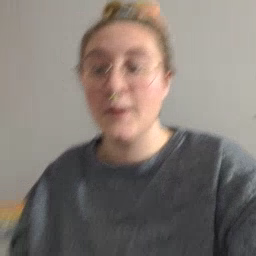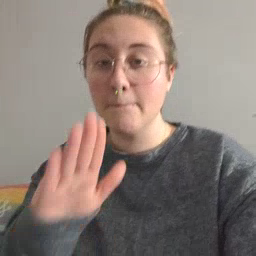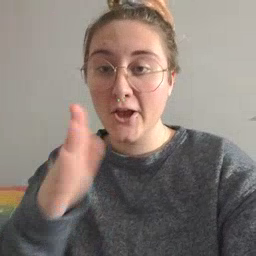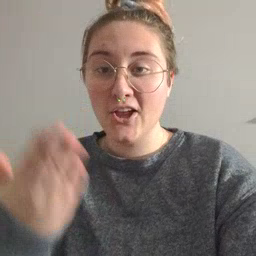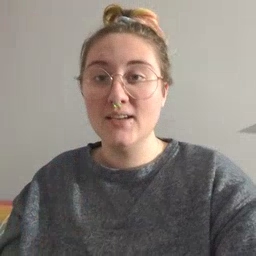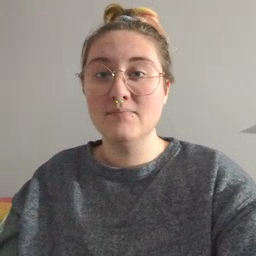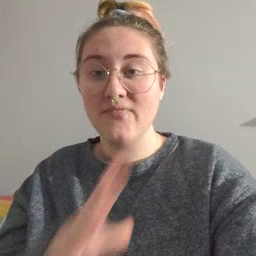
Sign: book